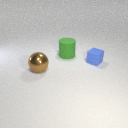
small blue rubber cube to the right of large green rubber cylinder